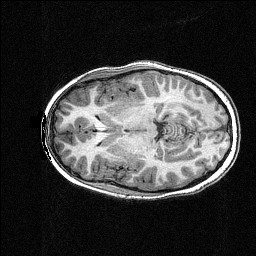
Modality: T1w
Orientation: axial
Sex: female
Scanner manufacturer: siemens
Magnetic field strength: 3 T
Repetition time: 2.3 s
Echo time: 0.00336 s